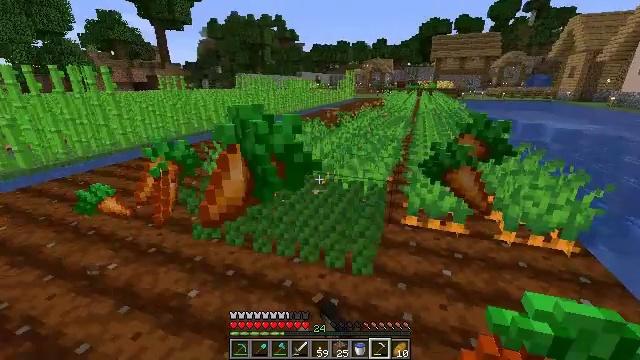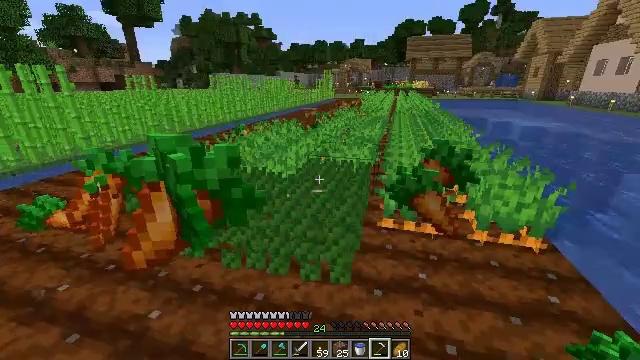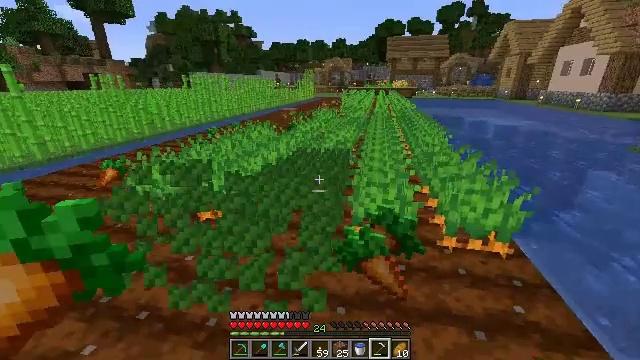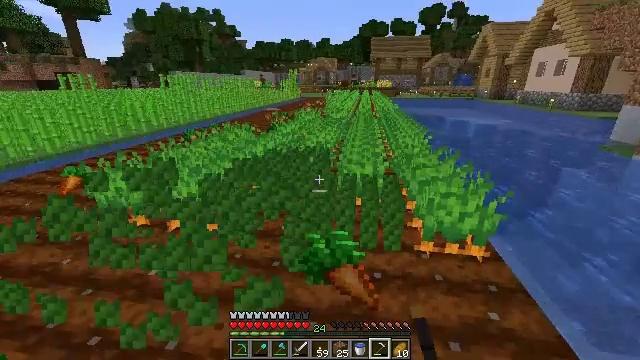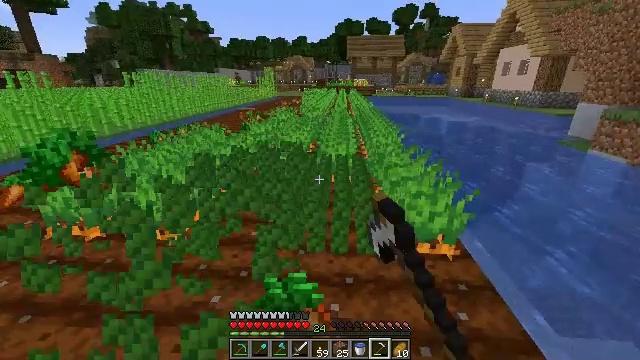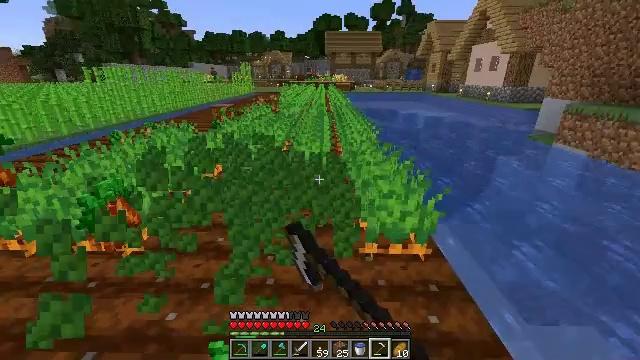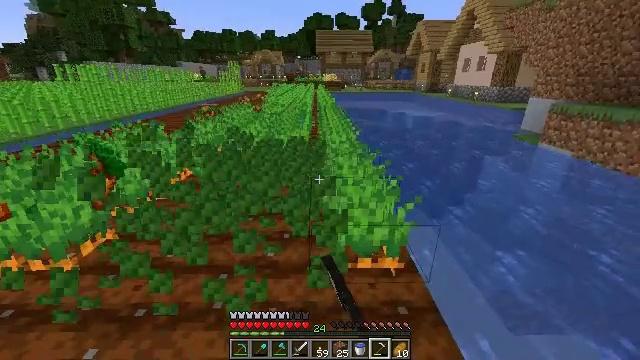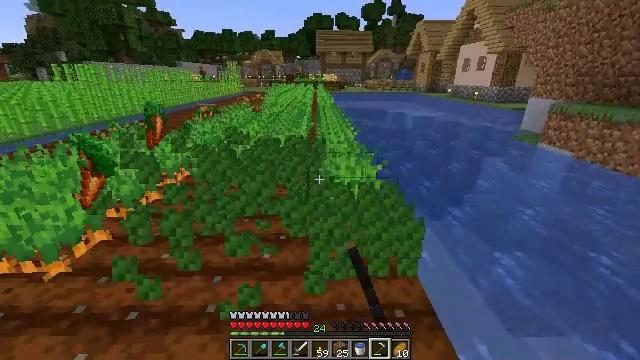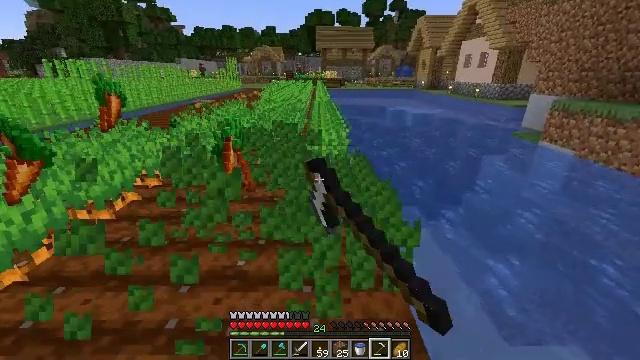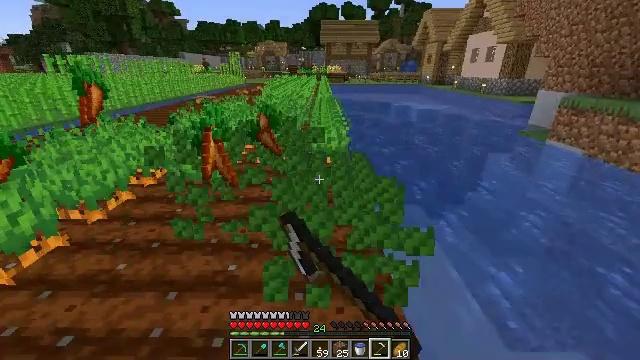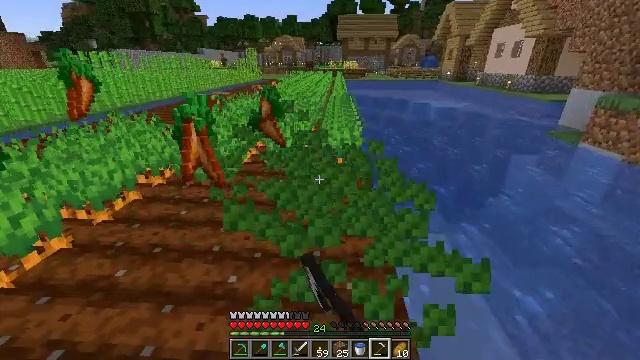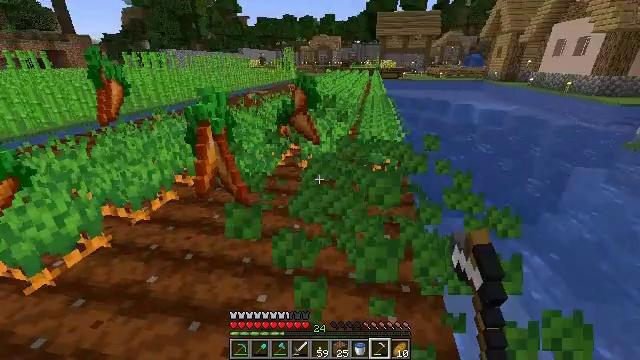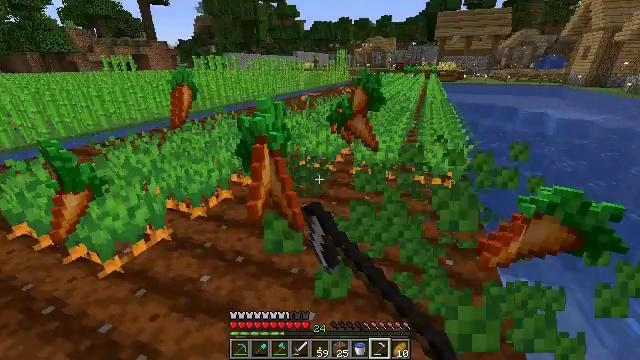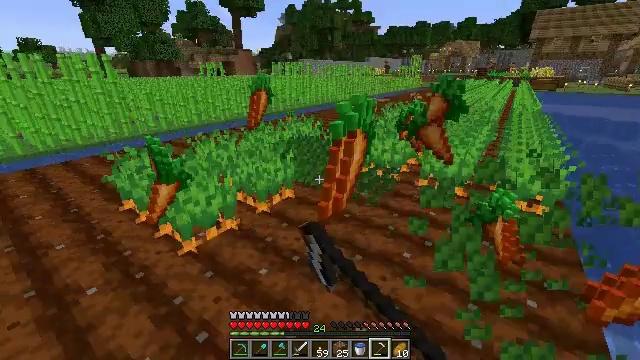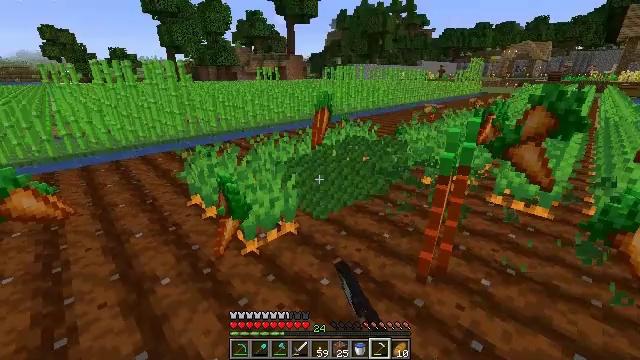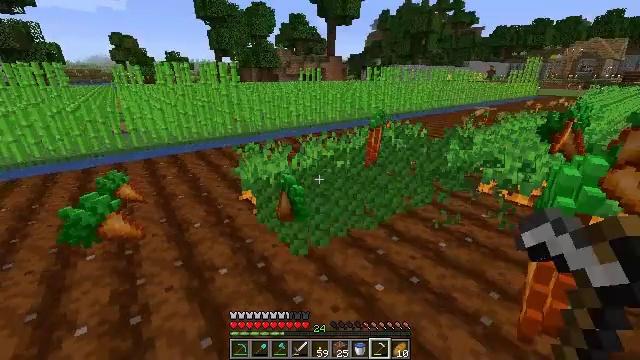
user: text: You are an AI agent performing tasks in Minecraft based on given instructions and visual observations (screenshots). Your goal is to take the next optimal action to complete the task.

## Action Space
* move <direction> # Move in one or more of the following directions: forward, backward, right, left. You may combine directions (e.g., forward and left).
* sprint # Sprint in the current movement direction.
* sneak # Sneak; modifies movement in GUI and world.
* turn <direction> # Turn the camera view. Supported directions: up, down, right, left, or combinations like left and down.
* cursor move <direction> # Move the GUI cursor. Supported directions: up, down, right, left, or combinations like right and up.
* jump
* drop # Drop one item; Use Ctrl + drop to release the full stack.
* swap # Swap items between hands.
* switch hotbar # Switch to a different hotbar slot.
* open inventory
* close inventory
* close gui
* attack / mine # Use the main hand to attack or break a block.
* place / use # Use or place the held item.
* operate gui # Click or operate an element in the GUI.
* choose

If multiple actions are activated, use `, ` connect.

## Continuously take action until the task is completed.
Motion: motion action
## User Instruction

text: Collect carrots by breaking the crop.
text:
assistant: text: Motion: move right, turn right, attack / mine
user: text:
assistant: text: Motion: move forward and move right, turn right, attack / mine
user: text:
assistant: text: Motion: move forward and move right, turn right, attack / mine
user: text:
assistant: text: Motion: move forward and move right, turn right, attack / mine
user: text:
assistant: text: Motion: move forward and move right, turn right, attack / mine
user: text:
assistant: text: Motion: move forward and move right, turn right, attack / mine
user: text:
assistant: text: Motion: move forward and move right, attack / mine
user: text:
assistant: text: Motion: move forward and move right, attack / mine
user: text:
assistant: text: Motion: move forward, attack / mine
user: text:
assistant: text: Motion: move forward and move left, turn left, attack / mine
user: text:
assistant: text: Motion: move forward and move left, turn left, attack / mine
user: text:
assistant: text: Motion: move forward and move left, turn left, attack / mine
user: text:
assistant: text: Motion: move left, turn left and up, attack / mine
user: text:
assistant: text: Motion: move left, turn left, attack / mine
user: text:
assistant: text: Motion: move left, turn left, attack / mine
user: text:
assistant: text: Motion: move left, turn left, attack / mine
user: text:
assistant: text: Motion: move left, turn left, attack / mine
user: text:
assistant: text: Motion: move forward and move left, turn left, attack / mine
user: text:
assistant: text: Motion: move forward and move left, turn left, attack / mine
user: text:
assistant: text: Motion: move forward and move left, attack / mine
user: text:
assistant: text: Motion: move forward and move left, turn right, attack / mine
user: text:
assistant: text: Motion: move forward and move left, turn right and up, attack / mine
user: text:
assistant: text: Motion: move forward and move right, turn right, attack / mine
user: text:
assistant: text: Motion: move forward and move right, turn right, attack / mine
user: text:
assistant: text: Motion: move forward and move right, turn right, attack / mine
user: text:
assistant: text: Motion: move forward and move right, turn right, attack / mine
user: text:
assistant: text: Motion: move forward and move right, turn right, attack / mine
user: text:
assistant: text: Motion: move forward and move right, turn right, attack / mine
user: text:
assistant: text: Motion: move forward and move right, turn right, attack / mine
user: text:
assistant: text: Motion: move forward and move right, turn right, attack / mine